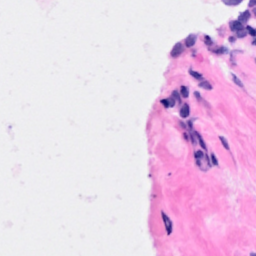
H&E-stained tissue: Breast